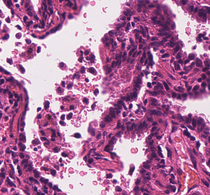
Tumor epithelial tissue: yes
Tumor-associated stroma tissue: yes
Normal tissue: no